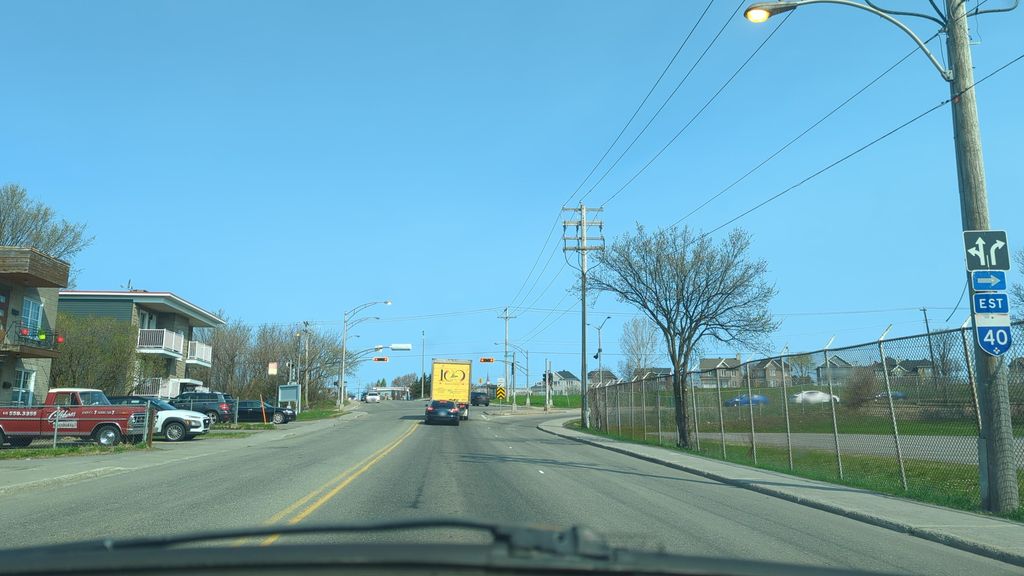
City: quebec_city